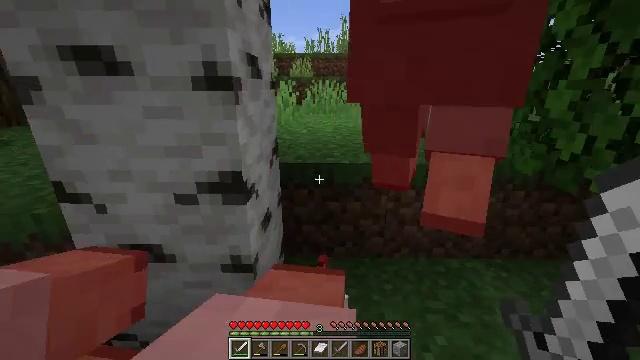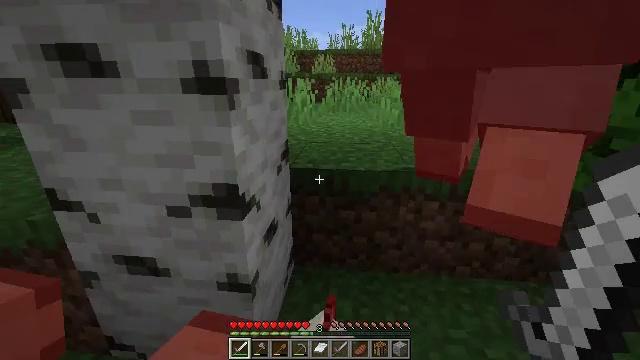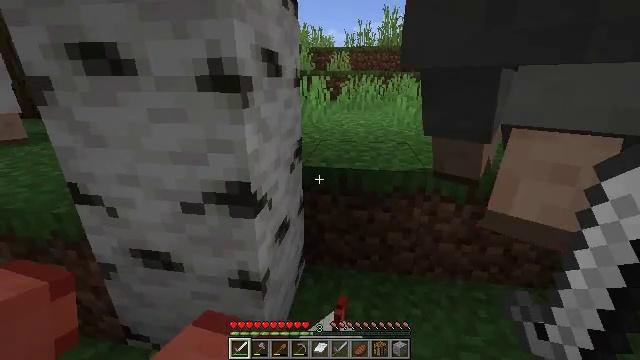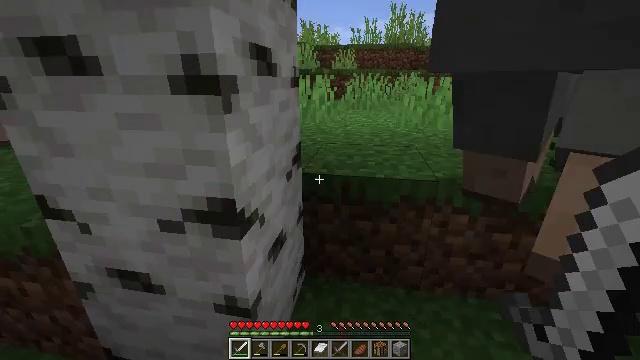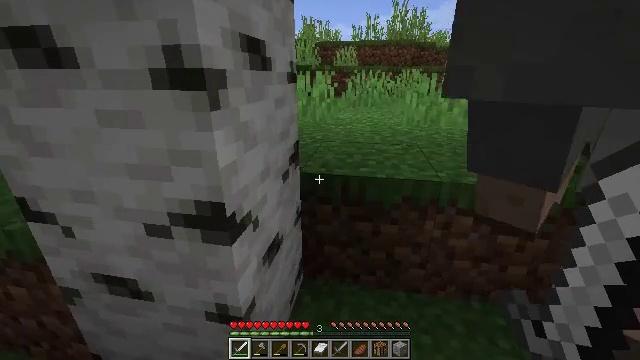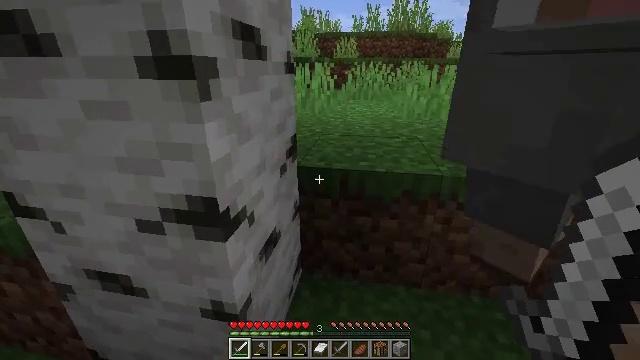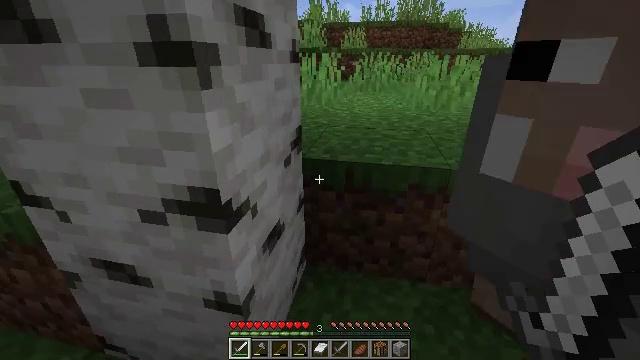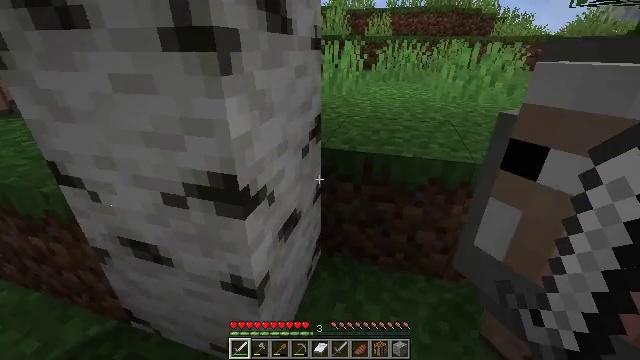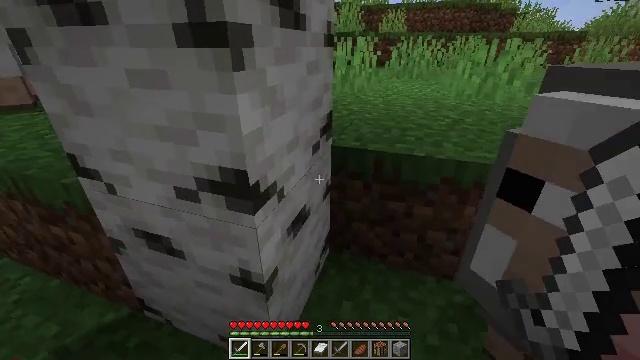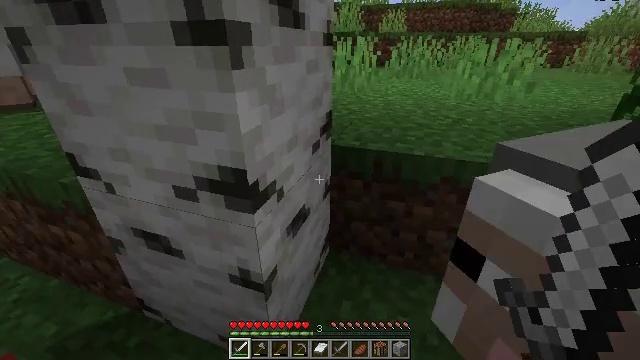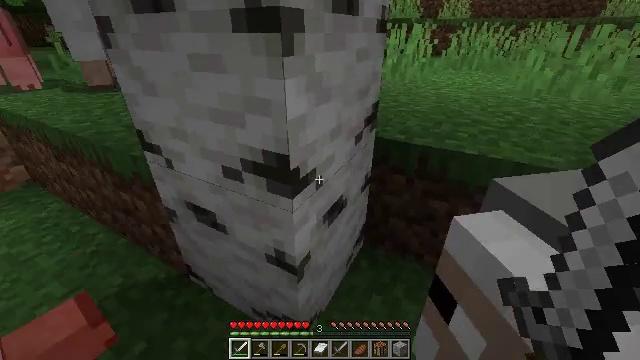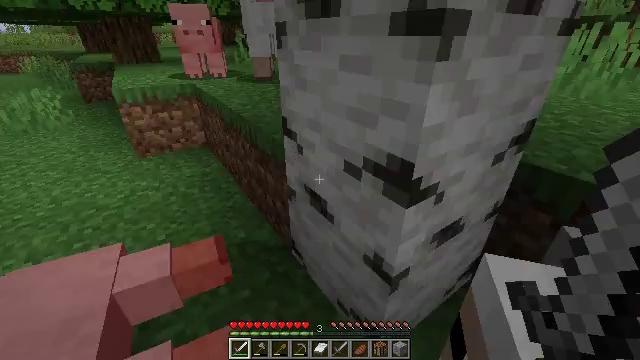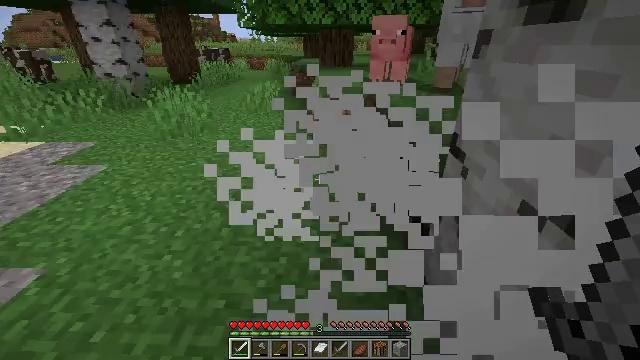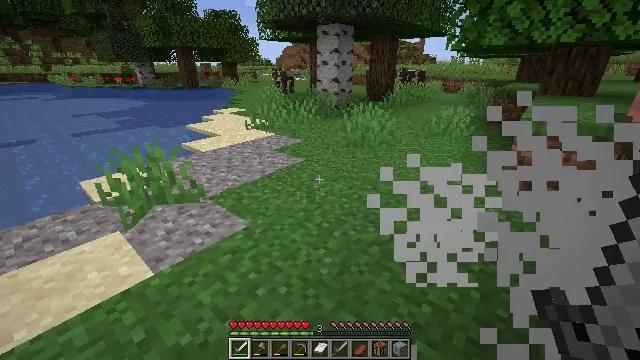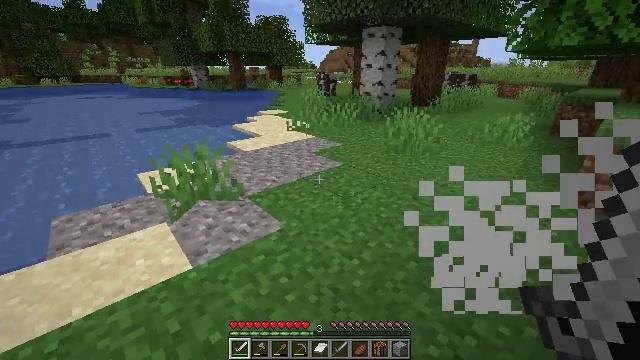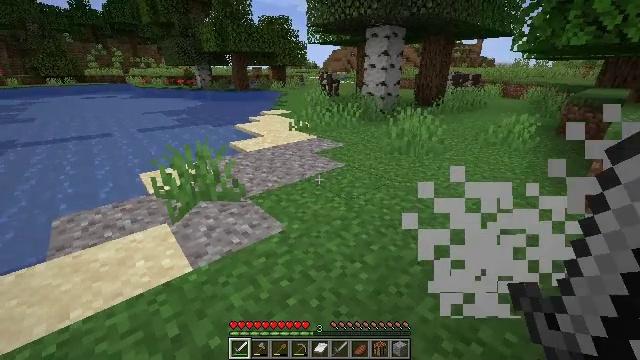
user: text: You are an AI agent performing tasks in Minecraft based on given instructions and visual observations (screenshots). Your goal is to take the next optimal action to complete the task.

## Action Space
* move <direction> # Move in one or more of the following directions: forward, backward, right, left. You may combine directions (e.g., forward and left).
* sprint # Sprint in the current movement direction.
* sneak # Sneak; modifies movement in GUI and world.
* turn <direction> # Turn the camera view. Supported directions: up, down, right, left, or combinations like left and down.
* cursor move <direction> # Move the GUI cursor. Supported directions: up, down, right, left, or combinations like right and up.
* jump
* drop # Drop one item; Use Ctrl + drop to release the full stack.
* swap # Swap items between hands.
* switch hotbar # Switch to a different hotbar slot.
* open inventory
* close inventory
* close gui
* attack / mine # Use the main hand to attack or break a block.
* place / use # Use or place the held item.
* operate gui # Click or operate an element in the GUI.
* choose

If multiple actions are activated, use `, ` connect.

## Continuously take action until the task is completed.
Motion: motion action
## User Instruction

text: Combat the sheep.
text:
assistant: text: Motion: move forward, turn left
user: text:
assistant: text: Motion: move forward, turn left
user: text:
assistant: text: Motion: turn left
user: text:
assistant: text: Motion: no_op
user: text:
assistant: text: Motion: turn down
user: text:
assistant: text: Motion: turn left and down
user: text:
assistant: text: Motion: turn left and down
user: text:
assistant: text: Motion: turn left
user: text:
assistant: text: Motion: no_op
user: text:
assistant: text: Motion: turn left and down
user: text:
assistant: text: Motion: turn left
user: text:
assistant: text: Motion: turn left and up
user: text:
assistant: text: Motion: turn left and up
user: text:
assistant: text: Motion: turn left
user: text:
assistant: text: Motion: no_op
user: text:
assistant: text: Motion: move forward
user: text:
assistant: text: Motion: move forward
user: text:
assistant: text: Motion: move forward
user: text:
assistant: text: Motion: move forward, turn right and down
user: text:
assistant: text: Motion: move forward
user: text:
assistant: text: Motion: no_op
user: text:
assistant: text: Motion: turn right
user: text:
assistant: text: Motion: turn right and down
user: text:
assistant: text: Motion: turn right and up
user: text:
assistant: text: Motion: turn right and up
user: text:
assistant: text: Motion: turn right and up
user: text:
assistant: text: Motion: turn right and up
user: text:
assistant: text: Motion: turn right and up
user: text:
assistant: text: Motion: turn right
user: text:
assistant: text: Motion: move forward, turn right